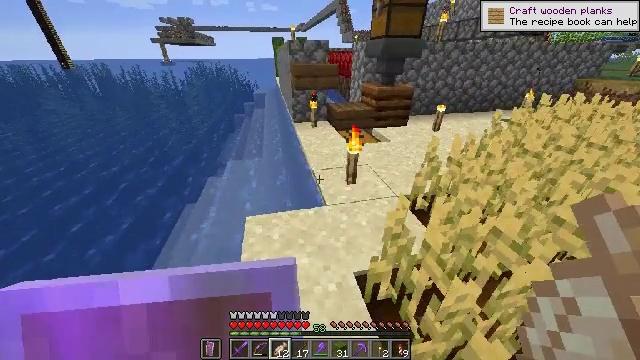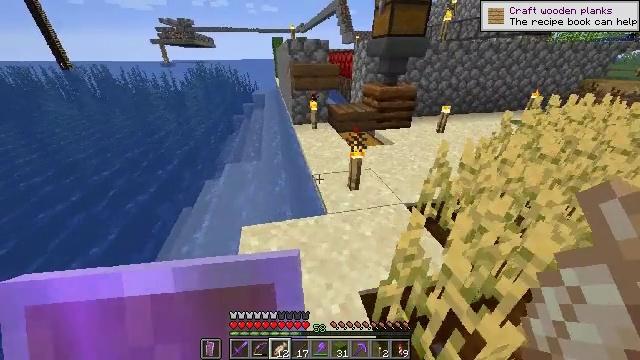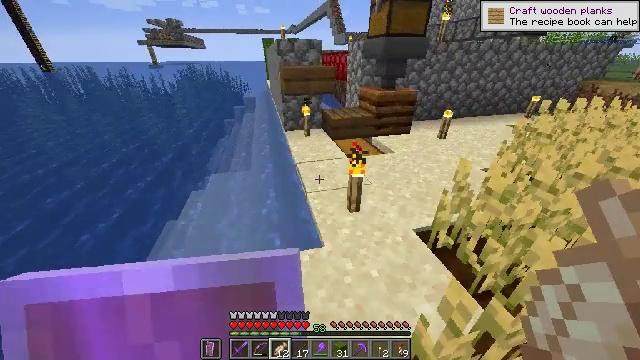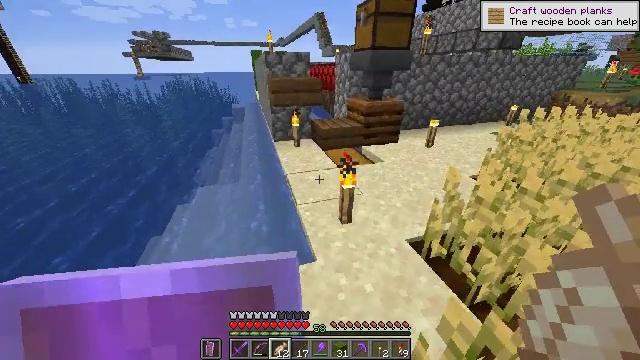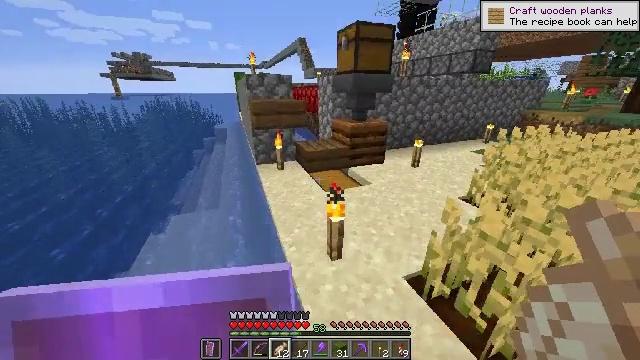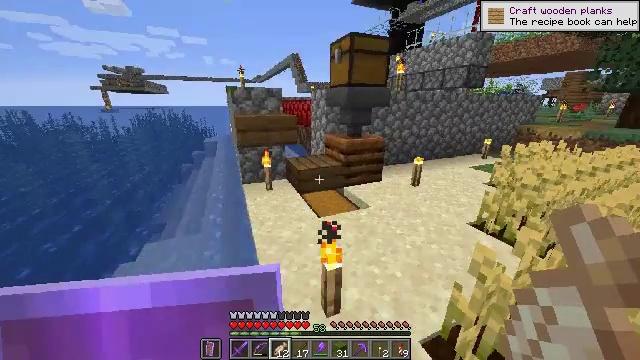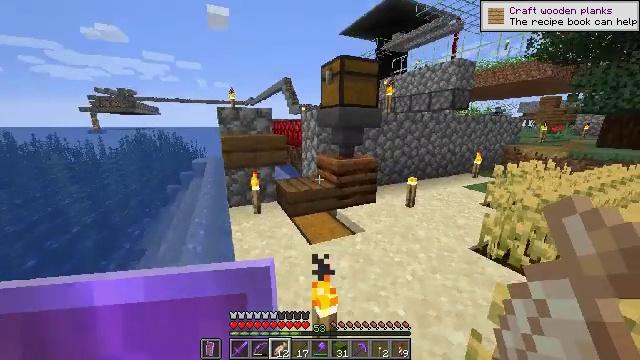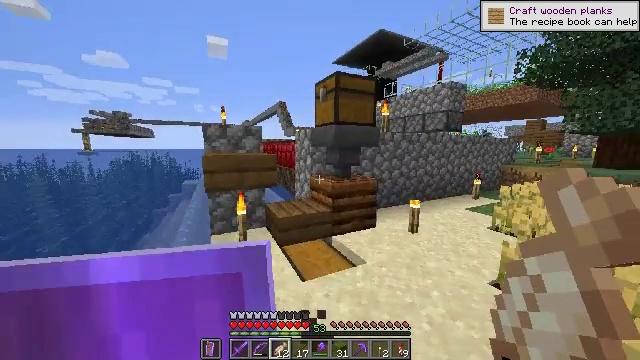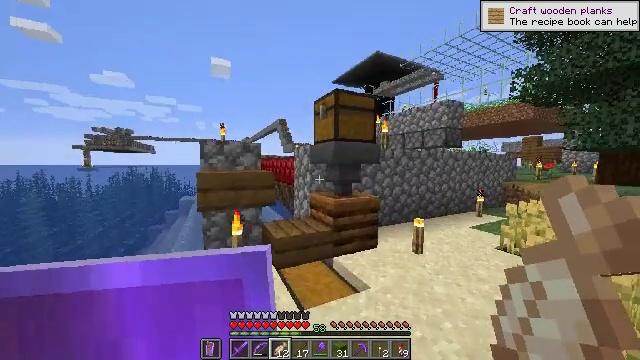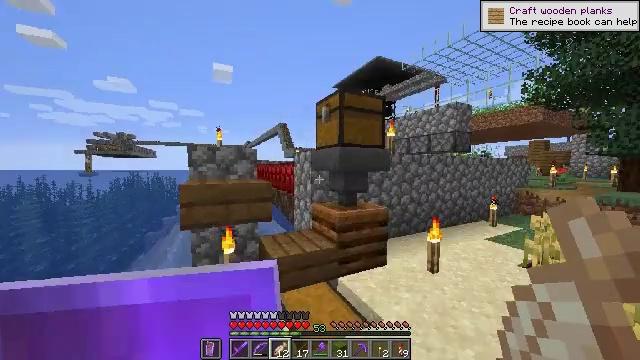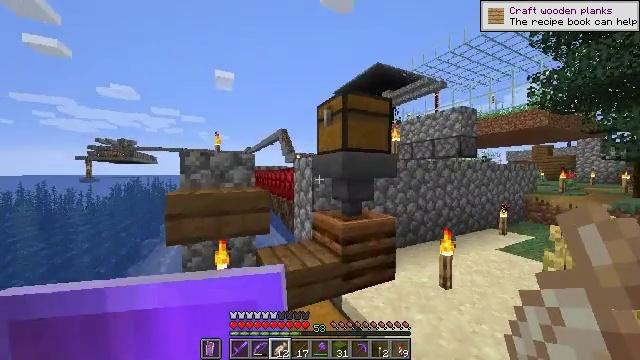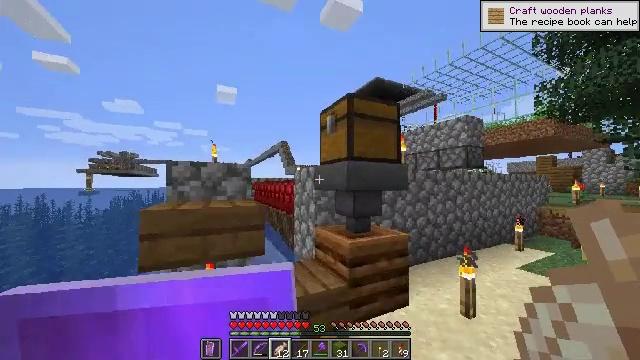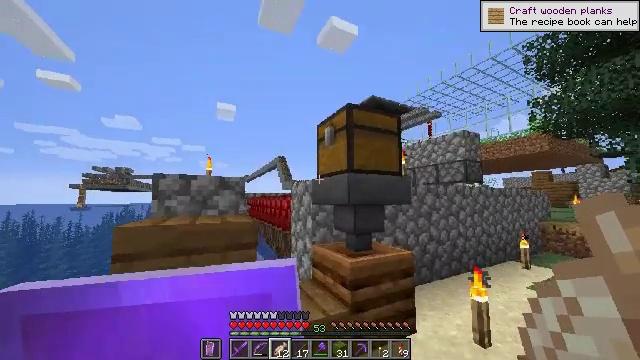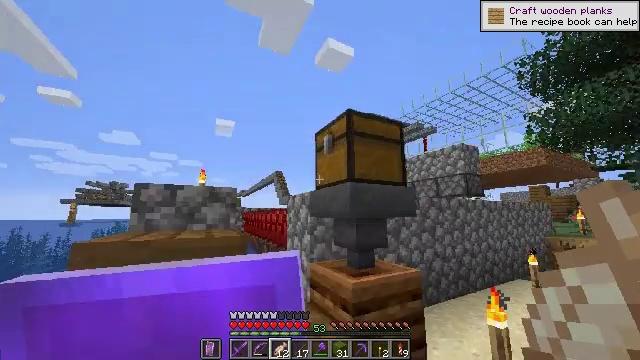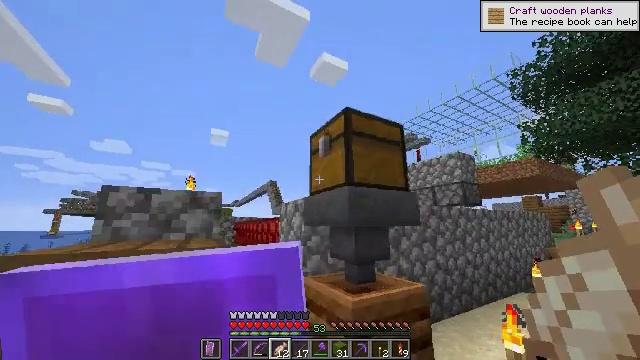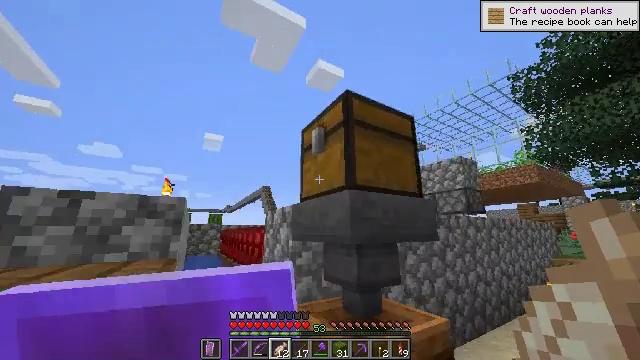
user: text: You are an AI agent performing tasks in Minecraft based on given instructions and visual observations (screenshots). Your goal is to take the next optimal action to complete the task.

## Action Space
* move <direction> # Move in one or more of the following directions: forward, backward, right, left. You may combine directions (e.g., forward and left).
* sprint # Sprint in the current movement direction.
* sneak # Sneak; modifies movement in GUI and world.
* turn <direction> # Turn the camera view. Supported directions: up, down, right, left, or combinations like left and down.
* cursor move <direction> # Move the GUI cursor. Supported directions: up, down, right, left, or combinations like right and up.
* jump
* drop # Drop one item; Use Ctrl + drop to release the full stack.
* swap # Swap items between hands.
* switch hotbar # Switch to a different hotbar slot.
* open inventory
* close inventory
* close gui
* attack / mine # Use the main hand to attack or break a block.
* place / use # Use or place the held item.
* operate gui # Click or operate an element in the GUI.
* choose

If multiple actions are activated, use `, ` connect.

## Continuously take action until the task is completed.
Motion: motion action
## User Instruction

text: Combine green wool to craft a green carpet.
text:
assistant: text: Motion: move forward, sprint
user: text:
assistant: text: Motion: move forward, sprint, turn right
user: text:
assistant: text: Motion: move forward, sprint, turn right and up
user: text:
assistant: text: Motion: move forward, sprint, turn right and up
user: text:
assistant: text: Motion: move forward, sprint, turn right and up
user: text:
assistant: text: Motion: move forward, sprint, turn right and up
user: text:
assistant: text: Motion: move forward, sprint, turn right and up
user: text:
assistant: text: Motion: move forward, turn up
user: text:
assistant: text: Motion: move forward, turn up
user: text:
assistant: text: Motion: move forward, turn up
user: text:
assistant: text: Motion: move forward, turn up
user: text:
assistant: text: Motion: move forward, turn up
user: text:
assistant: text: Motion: move forward, turn up
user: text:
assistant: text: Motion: move forward, turn right and up
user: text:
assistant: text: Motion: move forward, turn right and up
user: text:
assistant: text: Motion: move forward, turn right and up
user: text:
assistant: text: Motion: move forward, turn right and up
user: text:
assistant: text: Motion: turn right and up
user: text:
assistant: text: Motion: turn right and up
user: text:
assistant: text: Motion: turn right and up
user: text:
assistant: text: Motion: turn up
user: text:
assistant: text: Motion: turn up
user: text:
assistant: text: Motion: turn right and up
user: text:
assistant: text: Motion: turn right and up
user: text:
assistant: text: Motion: turn up
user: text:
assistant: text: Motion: turn up
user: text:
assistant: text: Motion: use / place
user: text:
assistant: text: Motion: use / place
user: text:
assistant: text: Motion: turn up, use / place
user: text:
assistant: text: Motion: no_op